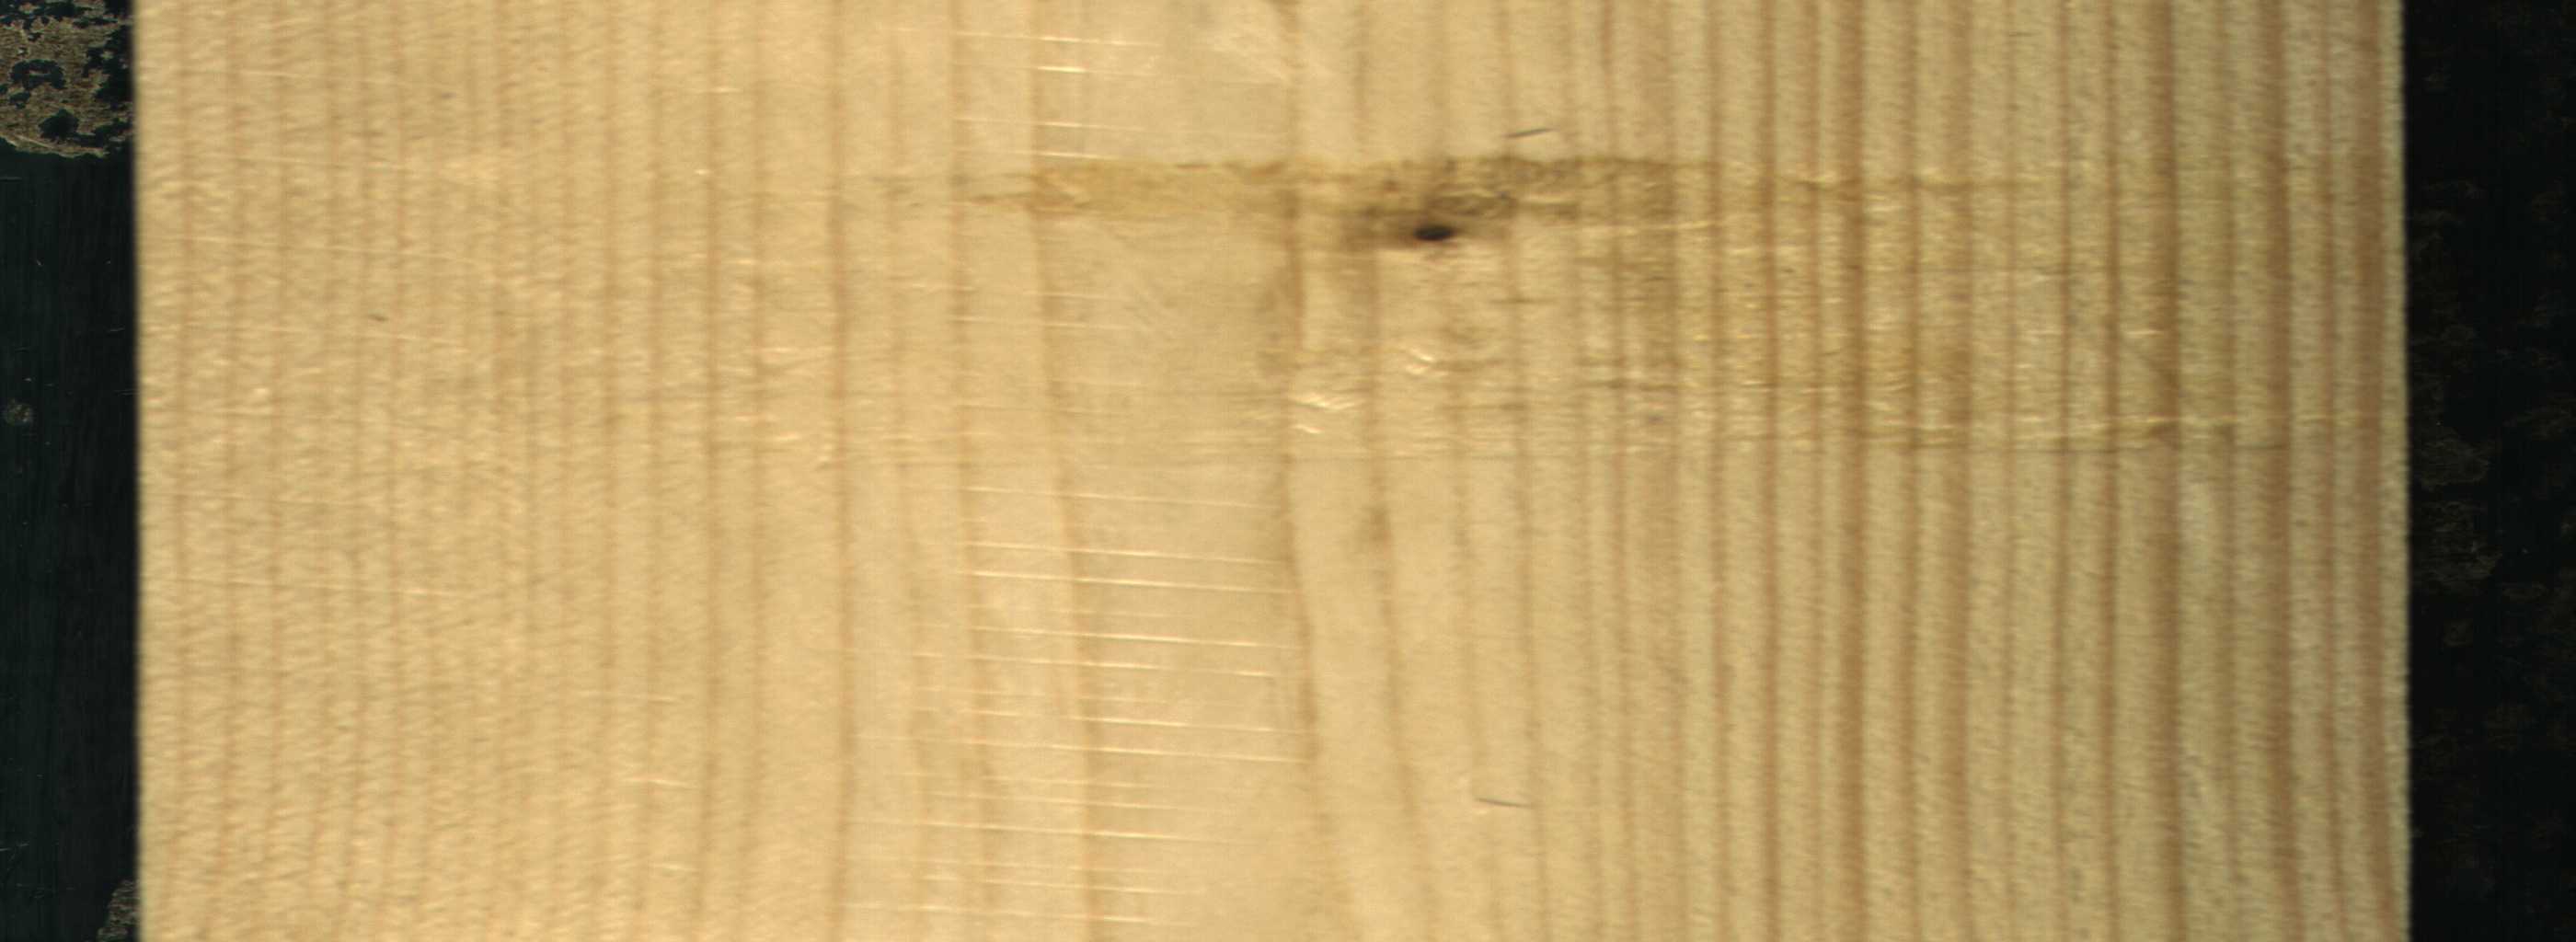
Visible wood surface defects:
Dead_Knot